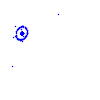
Particle: pion